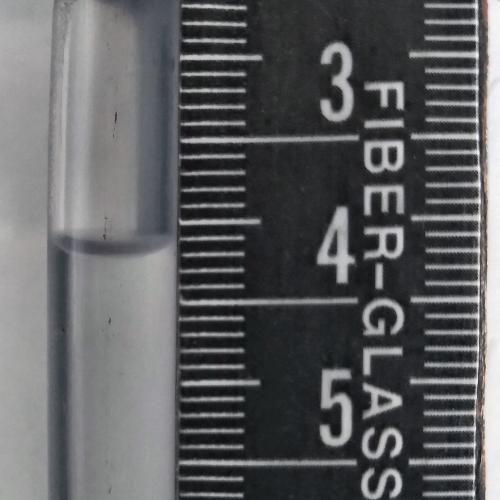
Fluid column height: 4.2 cm